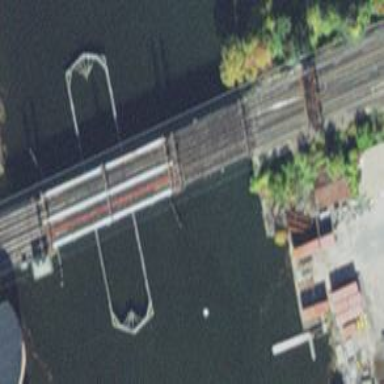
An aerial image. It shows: Bridge over electrified railway with contact lines.